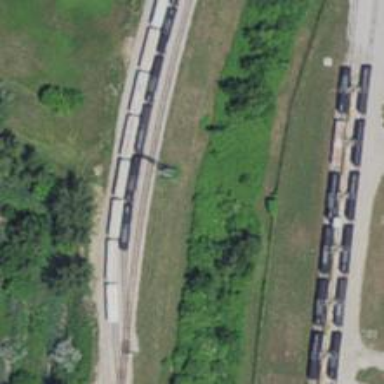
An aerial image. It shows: Railway yard in service.